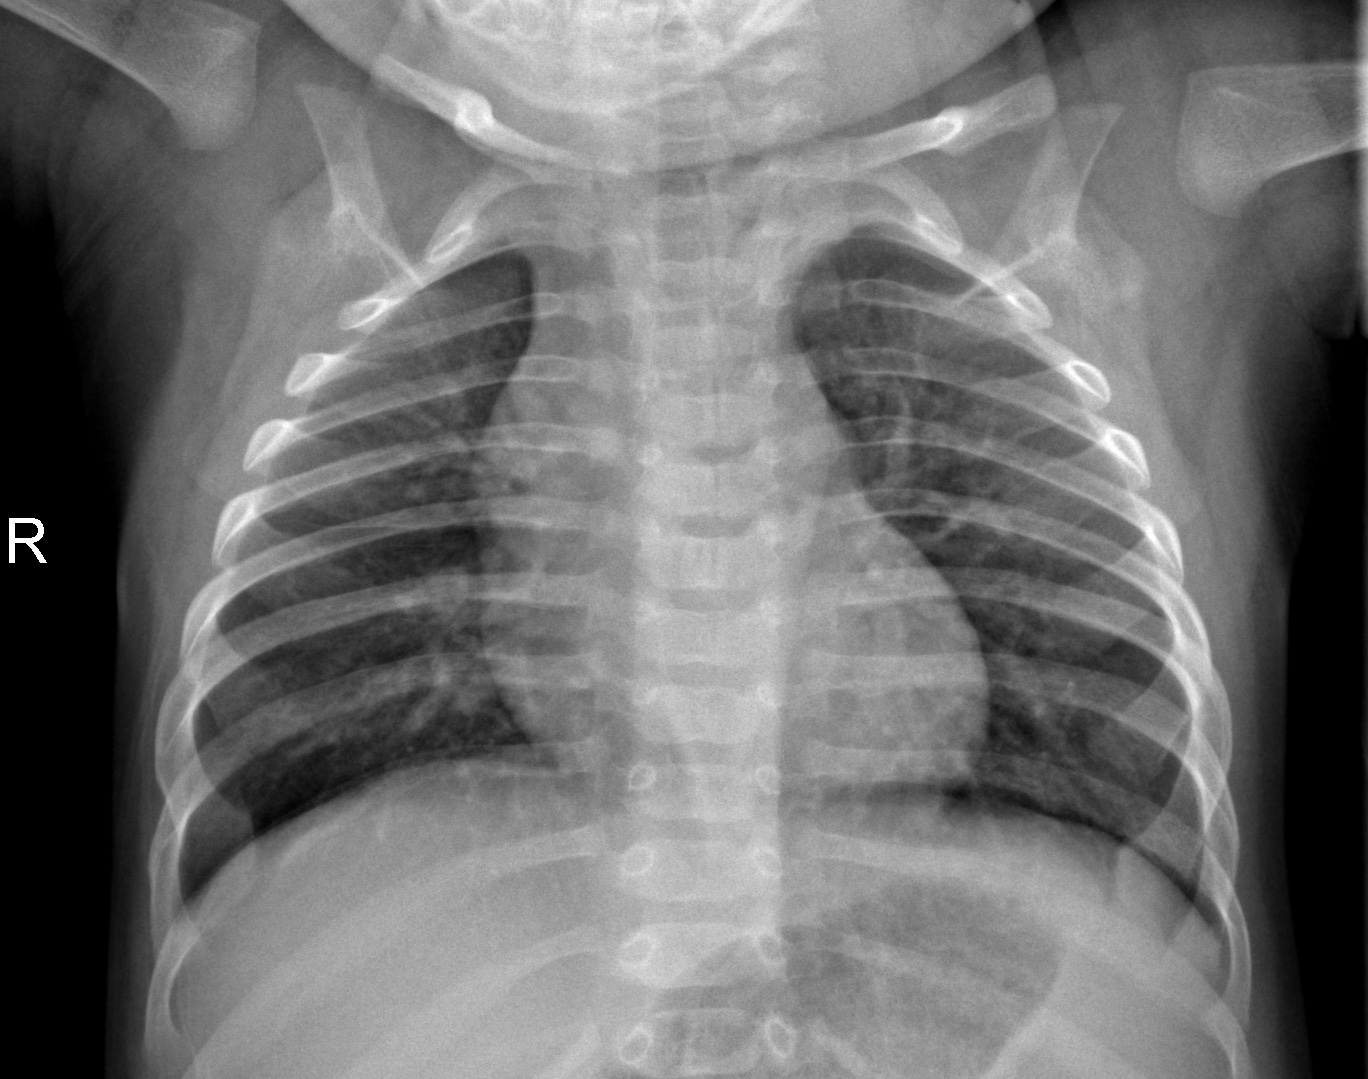
Diagnosis: NORMAL